Field crop: tomato
Growth stage: 2
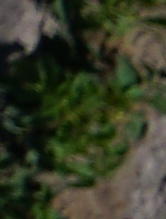
Species: tomato